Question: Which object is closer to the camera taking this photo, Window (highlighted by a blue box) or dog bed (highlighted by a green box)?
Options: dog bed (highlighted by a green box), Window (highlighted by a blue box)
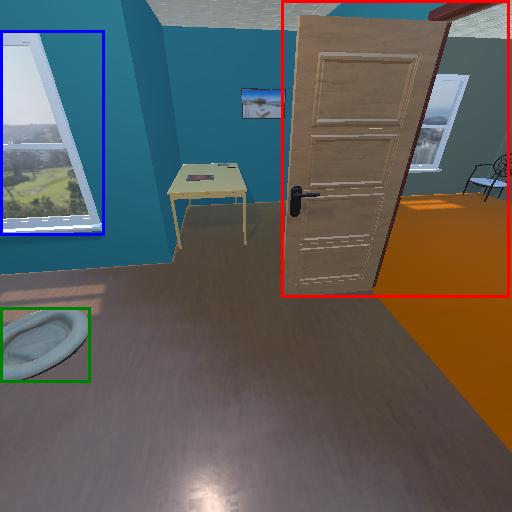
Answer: dog bed (highlighted by a green box)